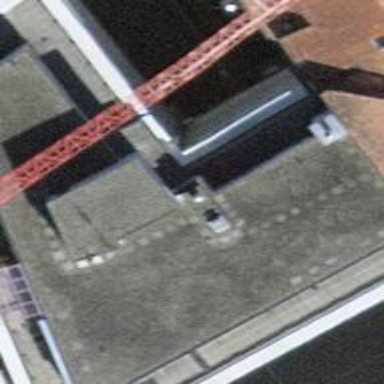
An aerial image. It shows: Office building.